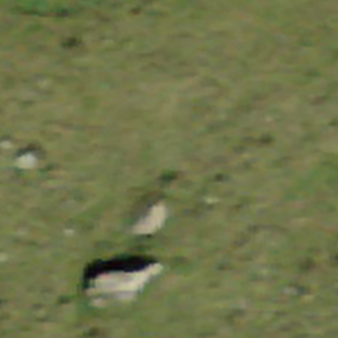
Label: other